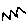
Label: zigzag